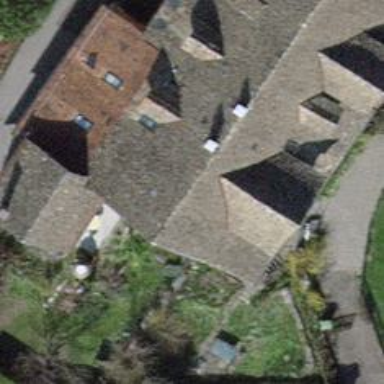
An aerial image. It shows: Terrace building.